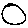
Label: circle